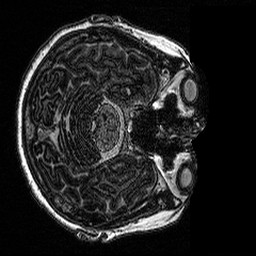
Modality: MP2RAGE
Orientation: axial
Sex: female
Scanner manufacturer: siemens
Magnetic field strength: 3 T
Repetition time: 5 s
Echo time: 0.00292 s